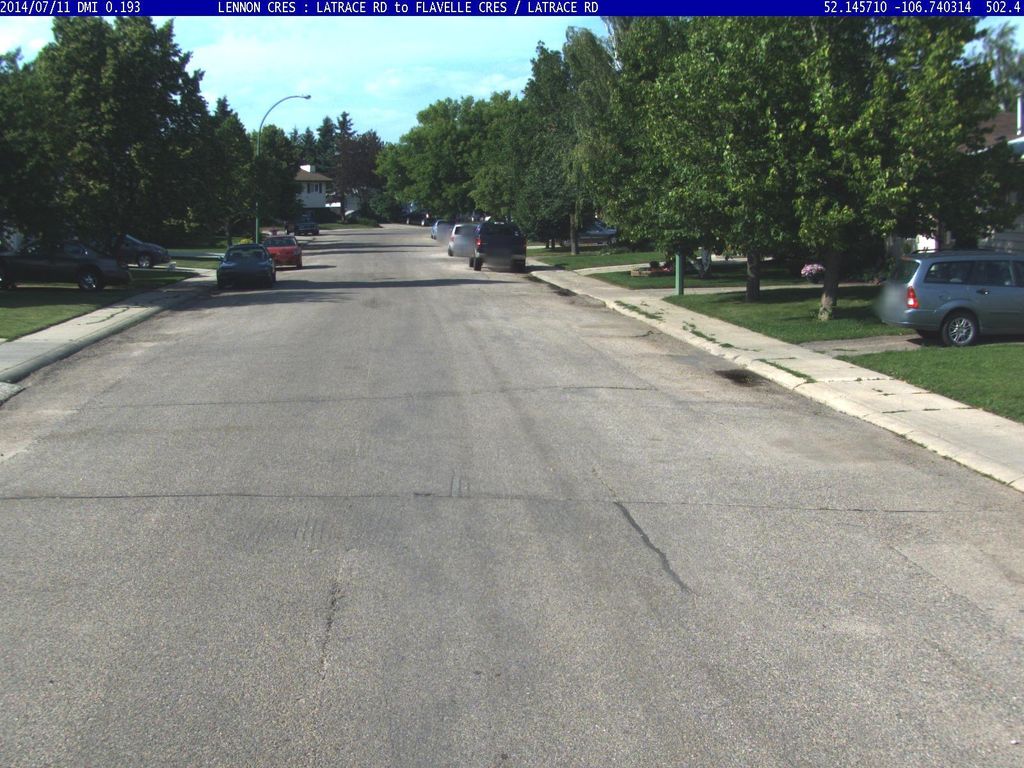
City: saskatoon